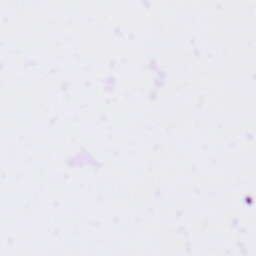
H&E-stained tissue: Tonsil